Field crop: maize
Growth stage: 2
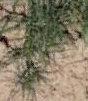
Species: salsola